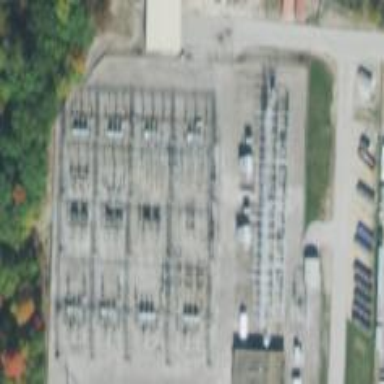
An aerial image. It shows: Transmission-level power substation.